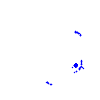
Particle: electron